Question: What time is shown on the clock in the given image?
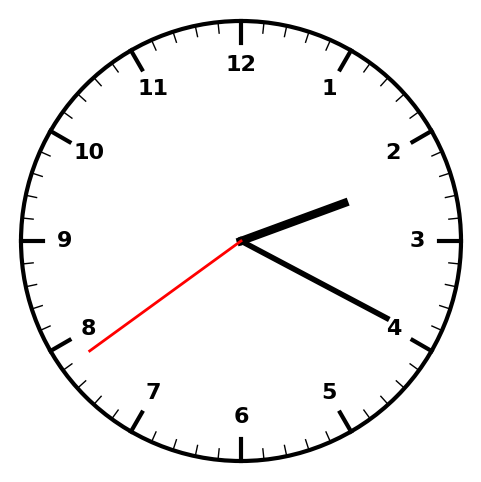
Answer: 02:19:39